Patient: sex F, age 63
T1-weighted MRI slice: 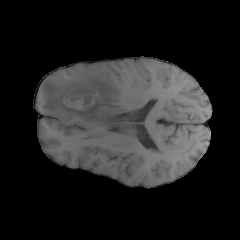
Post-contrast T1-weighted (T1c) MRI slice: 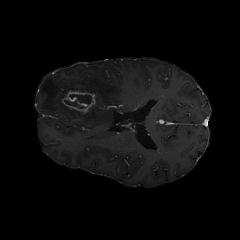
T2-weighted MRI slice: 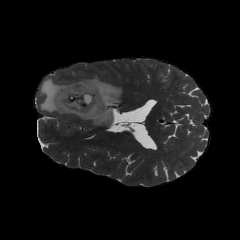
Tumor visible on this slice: yes
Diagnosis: Glioblastoma, IDH-wildtype
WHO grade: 4